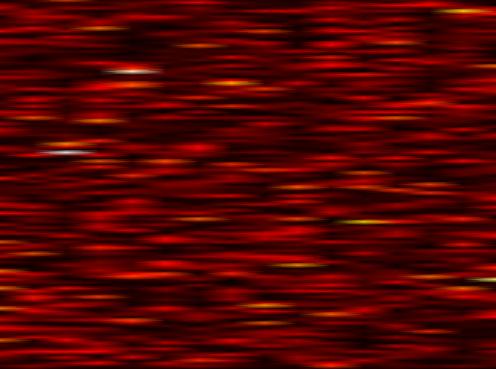
Label: WOLA